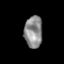
Tissue: skin
Cell type: Epithelial cells
Senescence score: 0.277
Nuclear area (px): 558
Mean DAPI intensity: 140.726